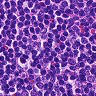
Metastatic tissue present: no